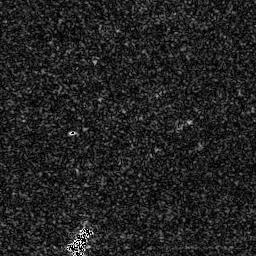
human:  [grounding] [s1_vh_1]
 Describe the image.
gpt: In the satellite image, there is  <ref>1 medium ship </ref> <box>[[25, 88, 35, 98, 0]]</box> located at bottom.